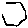
Label: hexagon